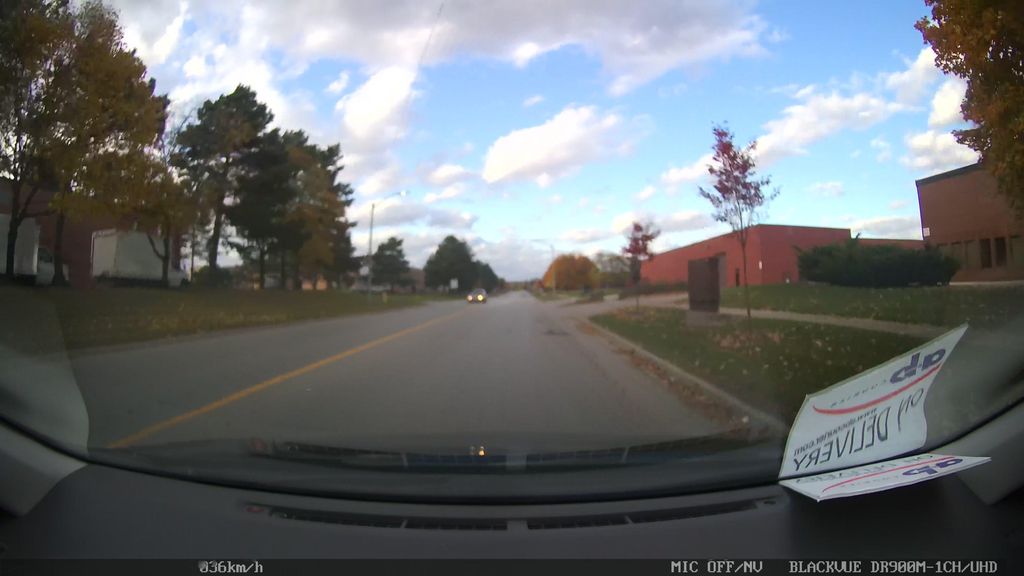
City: toronto